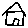
Label: house